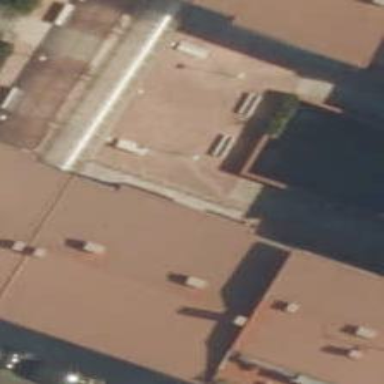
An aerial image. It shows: View of apartment building.